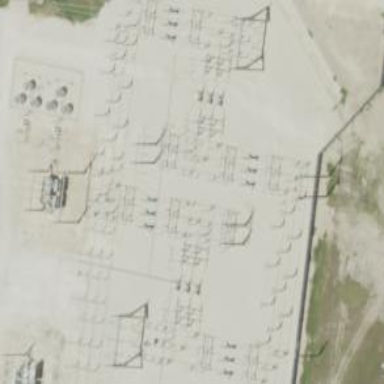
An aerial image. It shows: Switch used for power control.